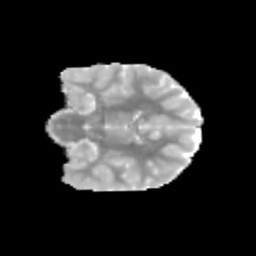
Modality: MD
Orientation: coronal
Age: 10
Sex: female
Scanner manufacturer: siemens
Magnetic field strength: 3 T
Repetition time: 3.8 s
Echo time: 0.07 s